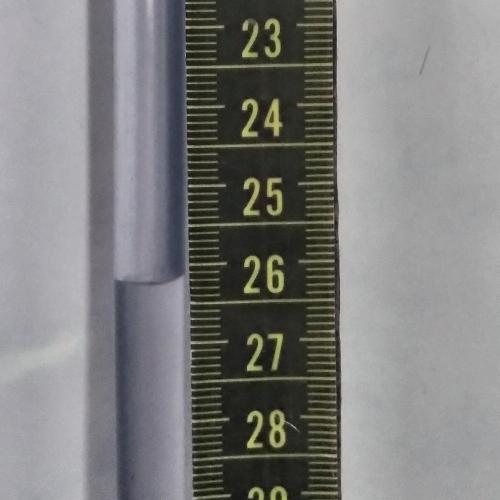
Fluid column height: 26.2 cm